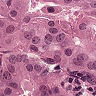
Metastatic tissue present: yes